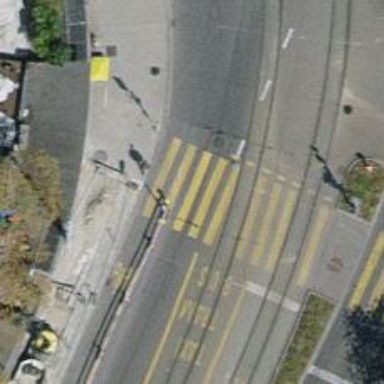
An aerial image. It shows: Crossing with traffic signals.